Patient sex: M
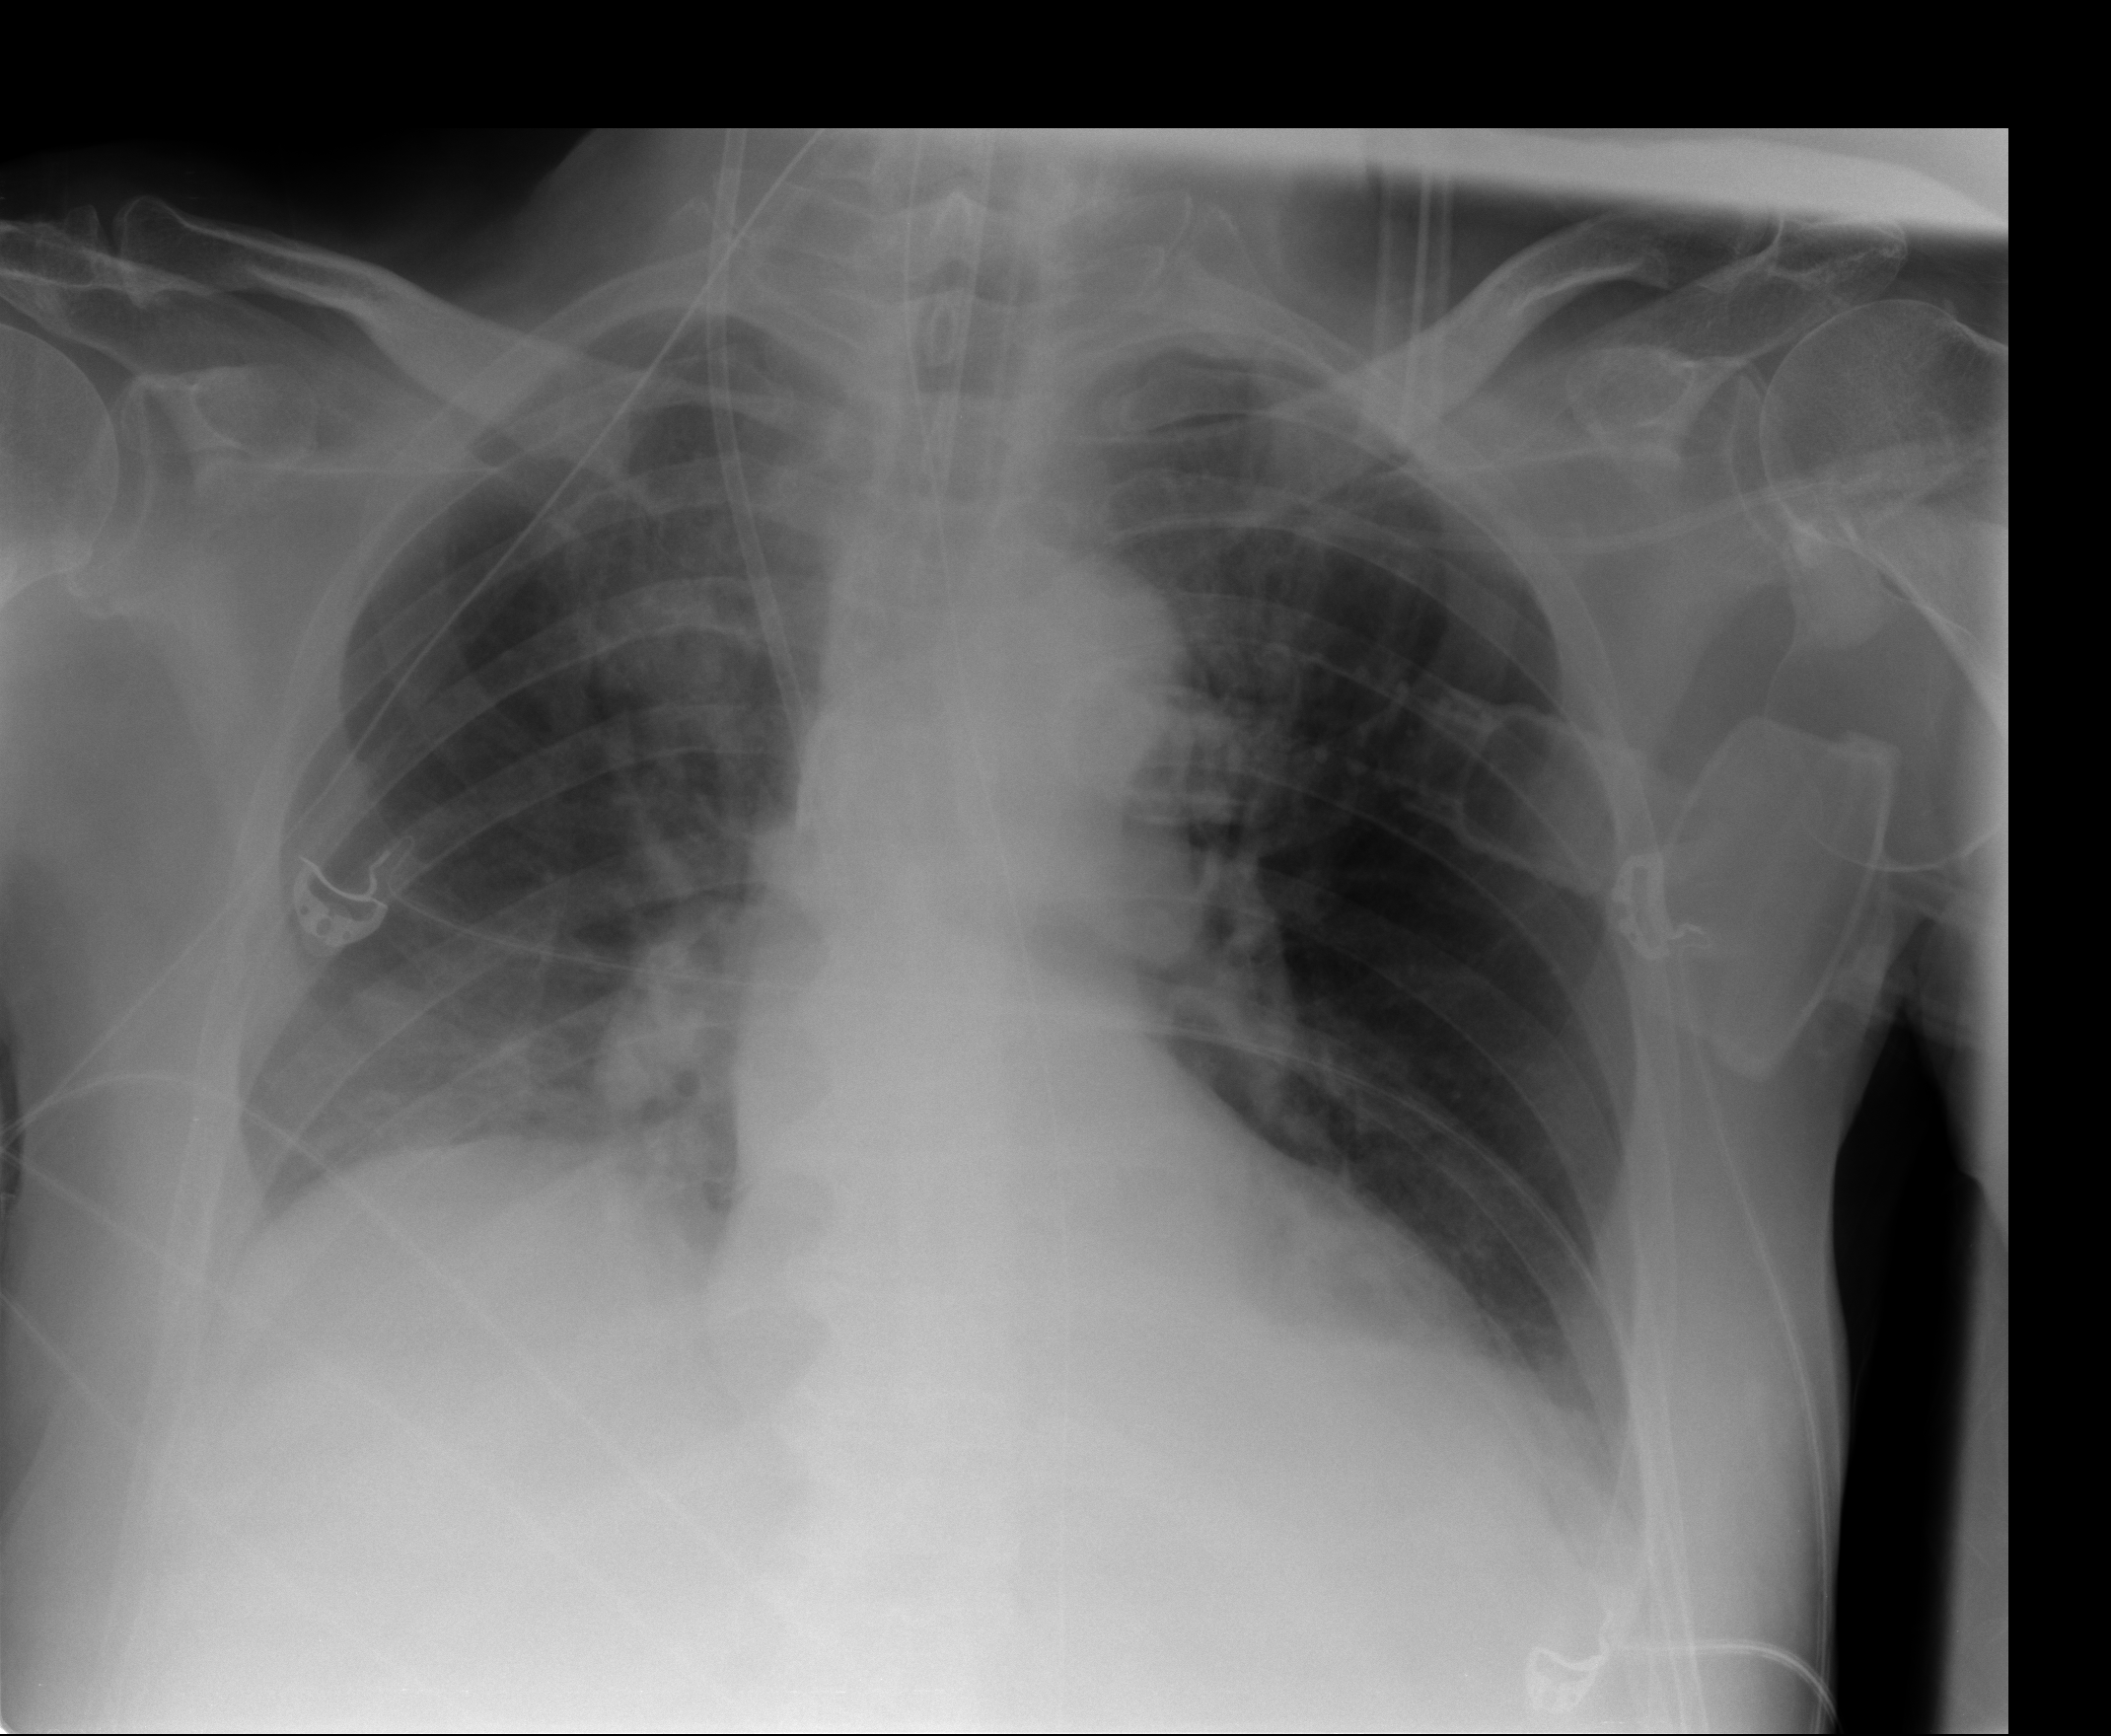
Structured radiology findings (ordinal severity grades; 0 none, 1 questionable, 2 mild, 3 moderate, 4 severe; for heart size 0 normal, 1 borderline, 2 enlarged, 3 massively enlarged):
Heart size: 0
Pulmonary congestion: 2
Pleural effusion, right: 1
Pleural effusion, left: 0
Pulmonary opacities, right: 2
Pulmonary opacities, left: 0
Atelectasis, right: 2
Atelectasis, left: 0